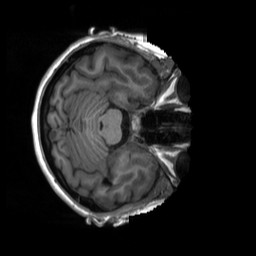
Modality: T1w
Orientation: axial
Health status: healthy
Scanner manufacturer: siemens
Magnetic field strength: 3 T
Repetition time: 2.3 s
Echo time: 0.00207 s